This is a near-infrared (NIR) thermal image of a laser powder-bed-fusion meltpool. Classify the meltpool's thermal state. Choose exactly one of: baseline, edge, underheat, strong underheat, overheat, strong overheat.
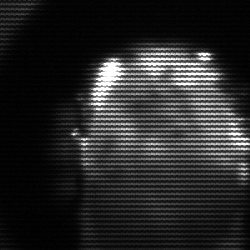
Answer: baseline